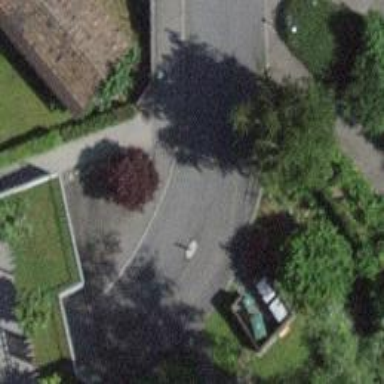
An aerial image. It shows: Living street with driveway servicing it.